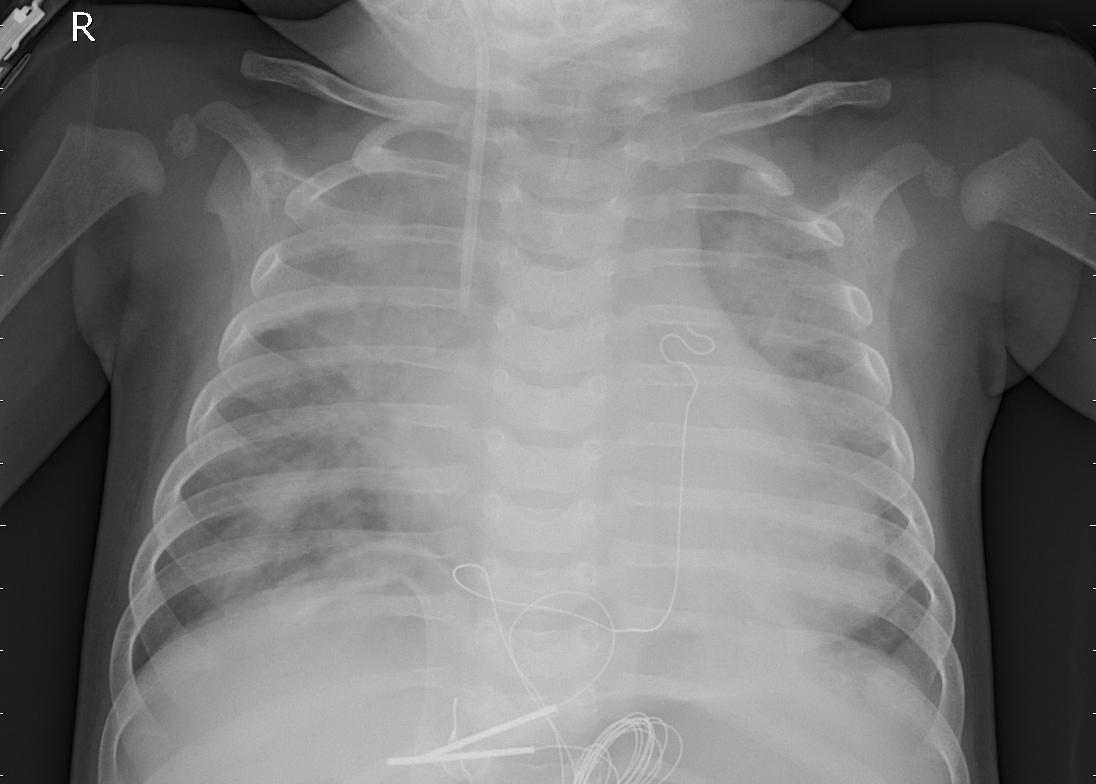
Diagnosis: PNEUMONIA